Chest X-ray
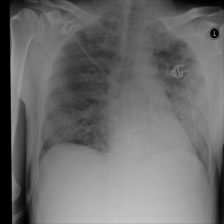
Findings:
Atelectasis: negative
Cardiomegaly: negative
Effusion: negative
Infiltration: negative
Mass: negative
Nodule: positive
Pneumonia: negative
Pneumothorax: negative
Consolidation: negative
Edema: positive
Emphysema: negative
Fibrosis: negative
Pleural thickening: negative
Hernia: negative